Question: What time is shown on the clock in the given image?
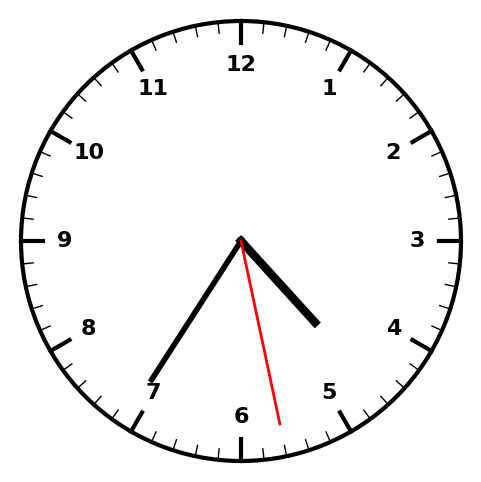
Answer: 04:35:28